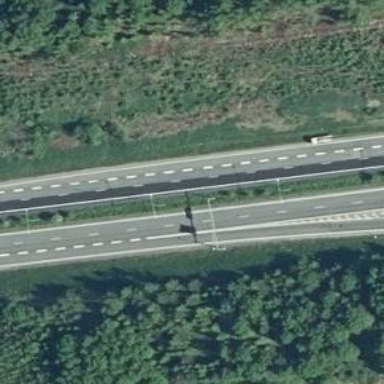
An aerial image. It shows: Motorway junction.